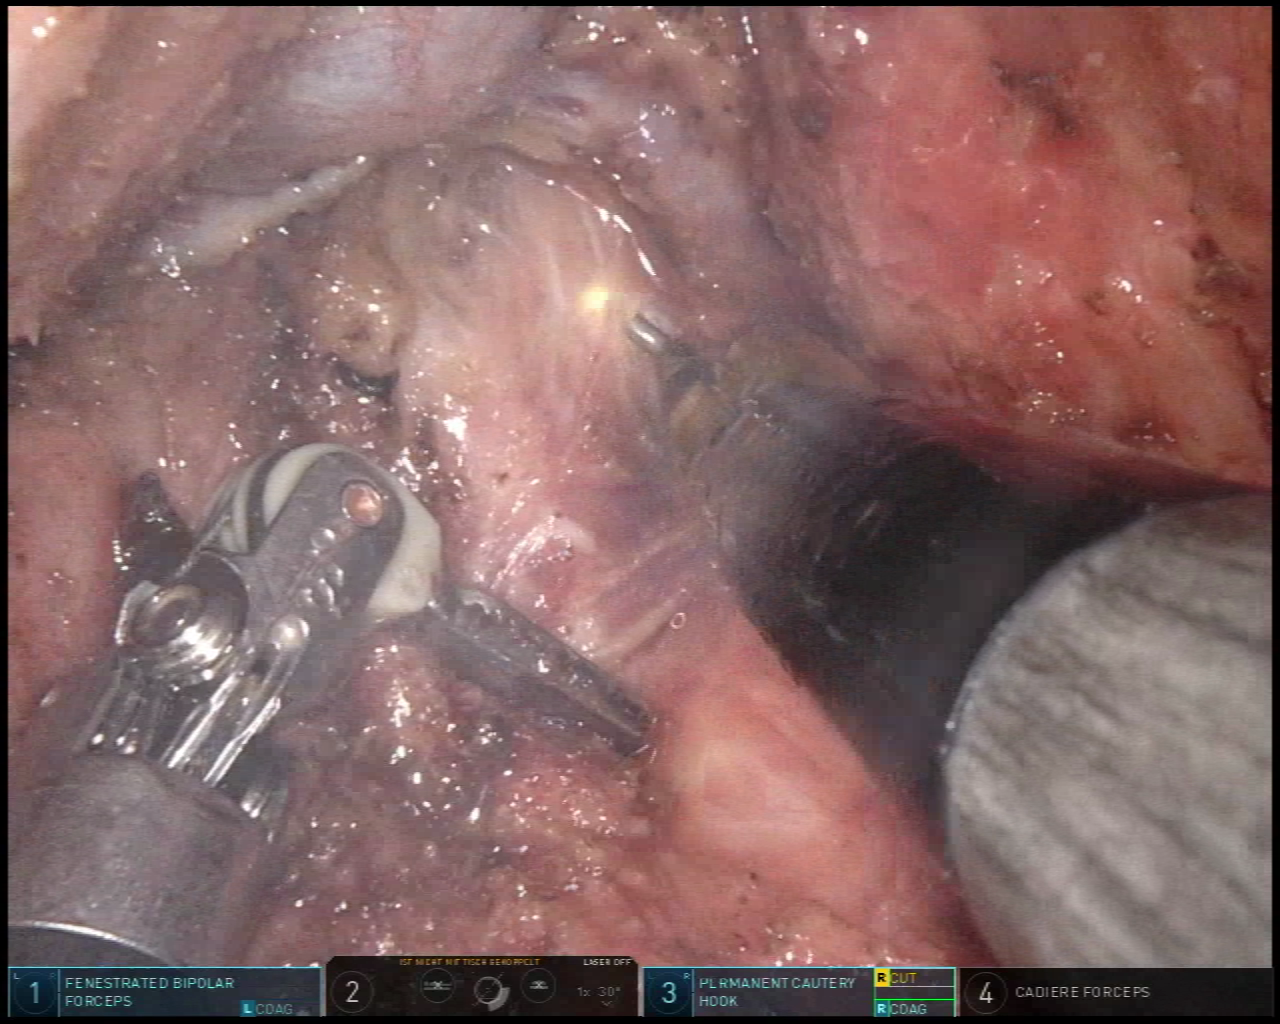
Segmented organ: vesicular_glands
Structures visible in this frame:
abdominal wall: no
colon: no
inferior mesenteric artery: no
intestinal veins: no
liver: no
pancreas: no
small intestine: no
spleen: no
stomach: no
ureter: no
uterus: no
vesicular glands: yes